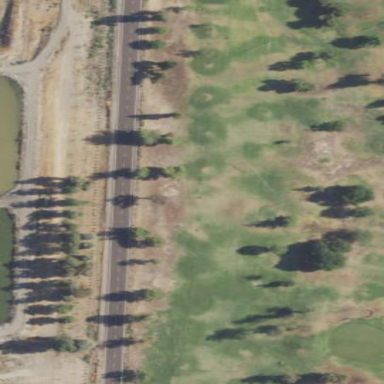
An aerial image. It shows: Area with grass used as rough in golf course.